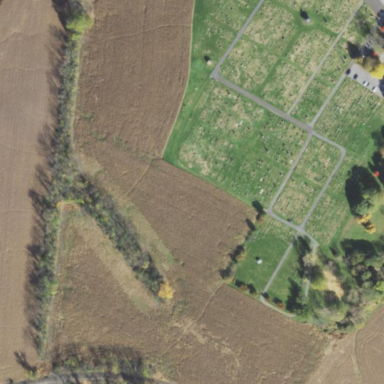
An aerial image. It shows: Cemetery or graveyard.